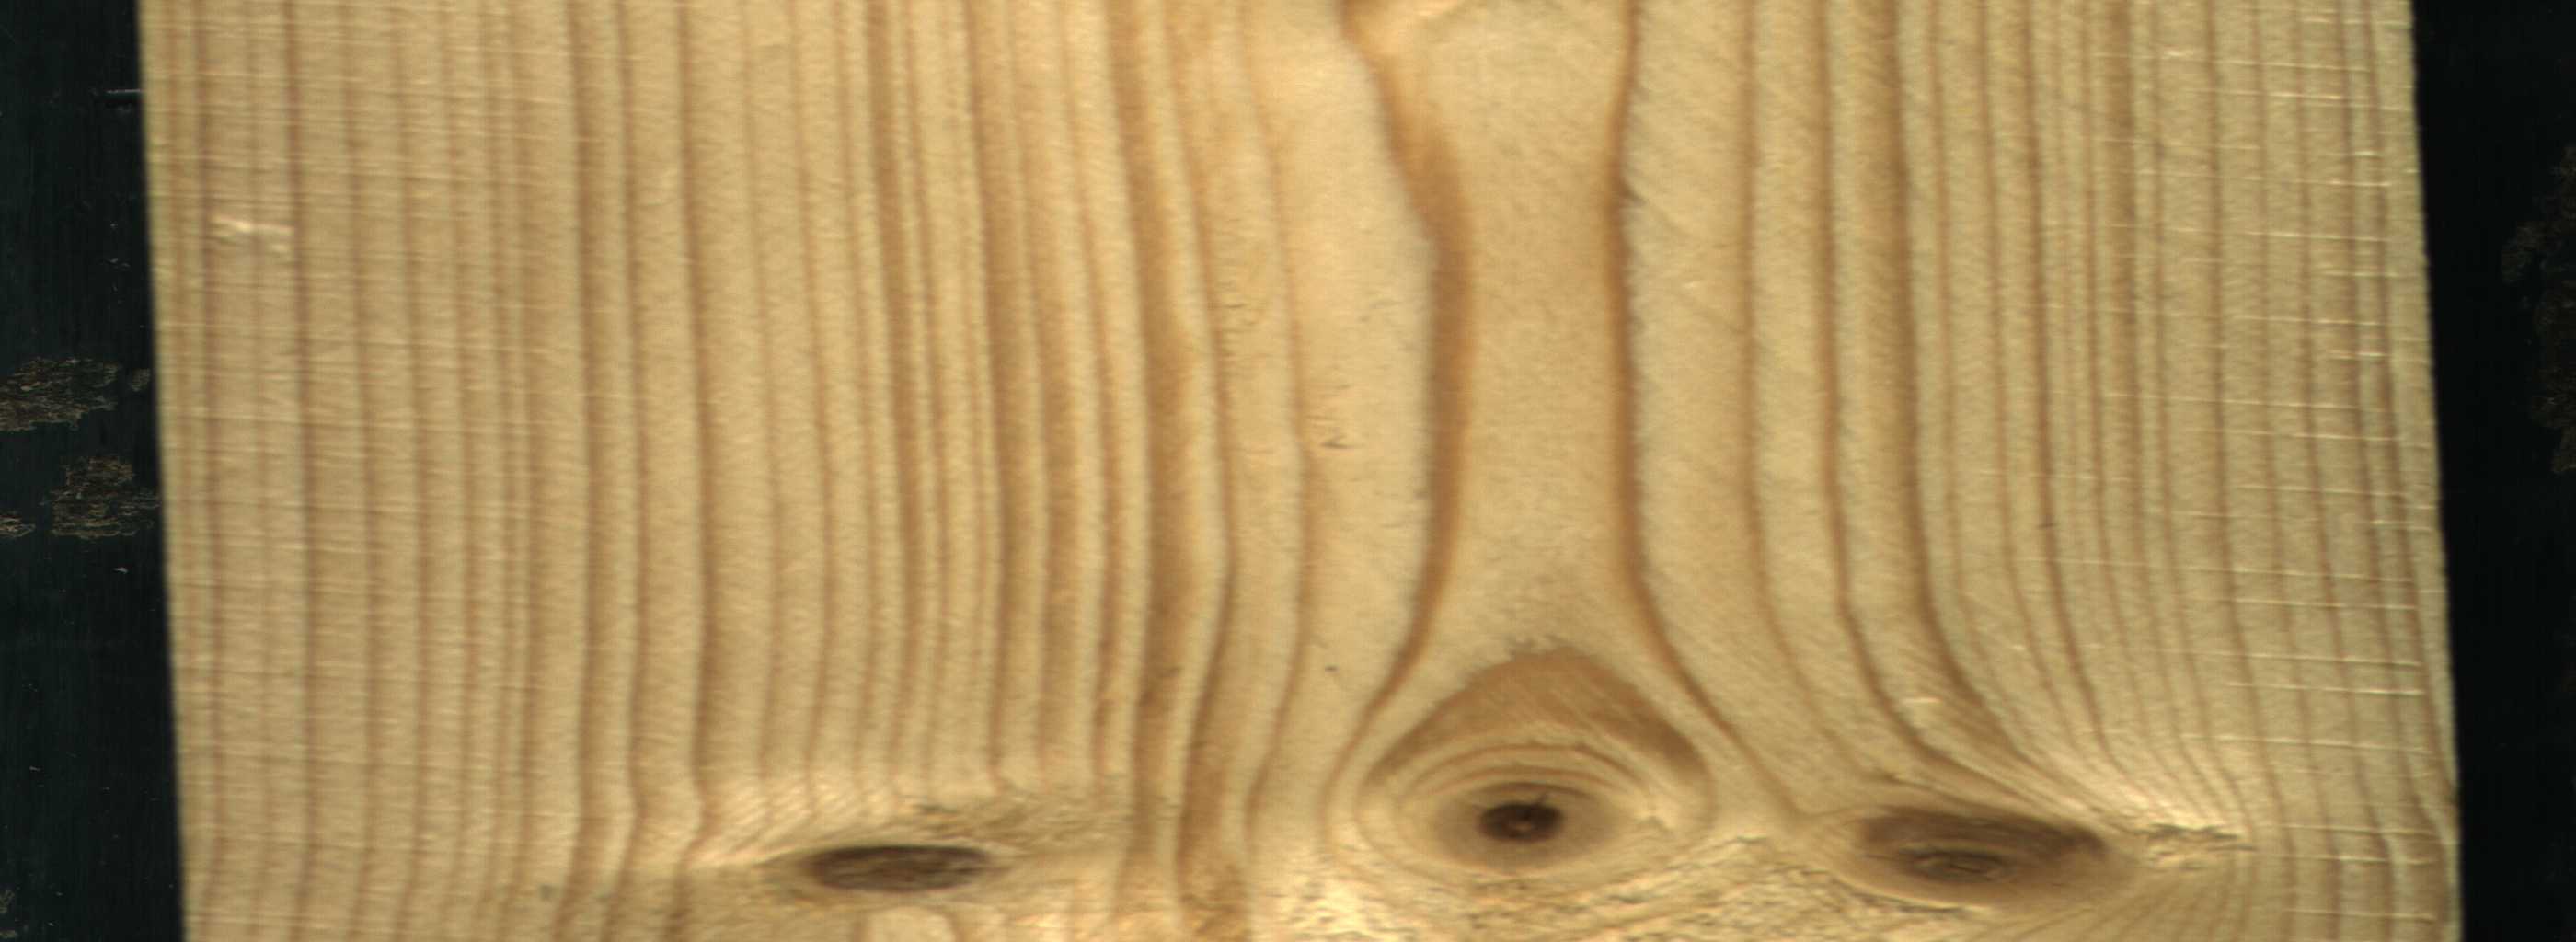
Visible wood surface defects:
Live_Knot
Live_Knot
Live_Knot